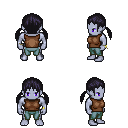
a pixel art fantasy rpg character, male body template, dark elf, purple skin, brown sleeveless shirt, teal pants, raven twin-tailed hairstyle, bracelets, four views (front, back, left, right), 2x2 character sprite sheet, small pixel art, hard edges, no anti-aliasing